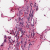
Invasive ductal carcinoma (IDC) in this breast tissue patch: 0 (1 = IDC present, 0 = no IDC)